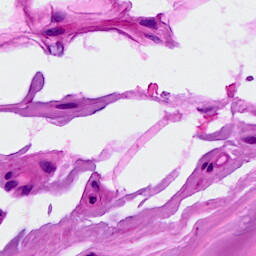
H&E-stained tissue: Breast